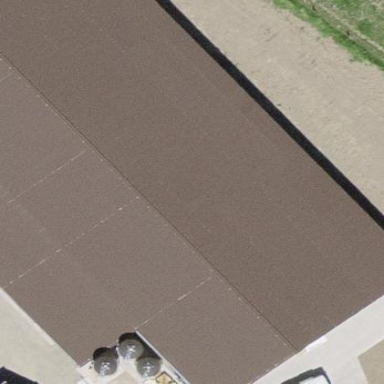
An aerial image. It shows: Rural barn.